Question: I'm not sure what's the control name, but I need something like this (see image):

and I have no idea about how to develop it. On emulator (I got this throw hierarchical view perspective) is called SlidingTab.
Any idea how to start building it? There is something already built I can use?
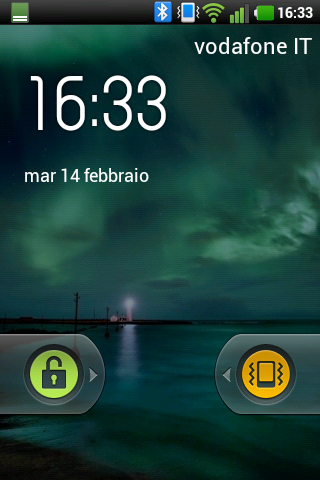
Answer: SlidingTab didn't make it in to the public View api's so you have to grab yourself a copy of the SlidingTab.java file from the project source code. And include it in with your application.
<URL>
Implementing it is fairly straightforward once you get it in to your project. <URL>
Edit everything came from the SDK inside the folder for whichever platform you want. data/res/ you can find all of the system drawables. I got the mdpi and hdpi ones out of there a while back, here is a zip with those ones to get you started.
<URL>